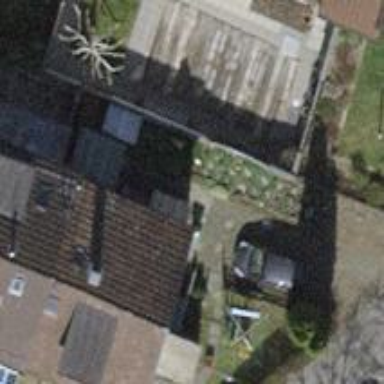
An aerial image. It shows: Semidetached house with tile roof.